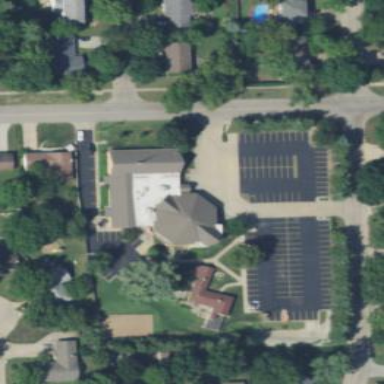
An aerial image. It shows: Building that is place of worship.